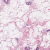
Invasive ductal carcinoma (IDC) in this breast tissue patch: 0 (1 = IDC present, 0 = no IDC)